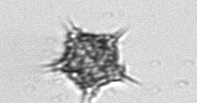
Label: Dictyocha